Question: I am using watershed algorithm to detect tree crowns. The images were taken by a Drone and its shown below.
I want to get the area (number of pixels) of each tree individually and I don't have idea of how to do that.
The code
'''
img = cv2.imread("subset3.tif")
imgray = cv2.cvtColor(img,cv2.COLOR_BGR2GRAY)
thresh = cv2.adaptiveThreshold(imgray, 255, cv2.ADAPTIVE_THRESH_GAUSSIAN_C, cv2.THRESH_BINARY, 713, 9)
# noise removal
kernel = np.ones((9,9),np.uint8)
opening = cv2.morphologyEx(thresh,cv2.MORPH_OPEN,kernel, iterations = 3)
# sure background area
sure_bg = cv2.dilate(opening,kernel,iterations=3)
# Finding sure foreground area
dist_transform = cv2.distanceTransform(opening,cv2.DIST_L2,3)
ret, sure_fg = cv2.threshold(dist_transform,0.005*dist_transform.max(),255,0)
# Finding unknown region
sure_fg = np.uint8(sure_fg)
unknown = cv2.subtract(sure_bg,sure_fg)
# Marker labelling
ret, markers = cv2.connectedComponents(sure_fg)
# Add one to all labels so that sure background is not 0, but 1
markers = markers+1
# Now, mark the region of unknown with zero
markers[unknown==255] = 0
#Apply watershed()
markers = cv2.watershed(img,markers)
img[markers == -1] = [0,255,0]
'''

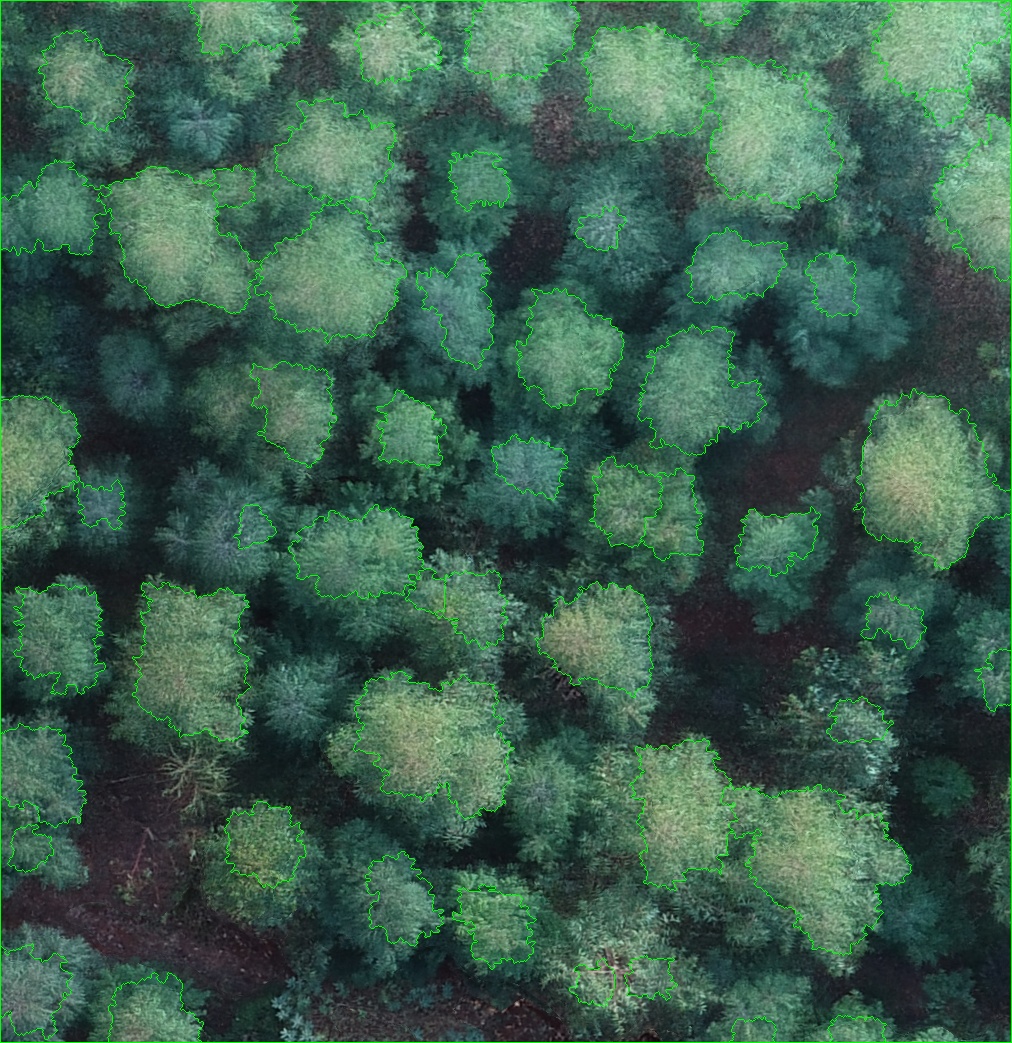
Answer: Basically 'ret' is the number of components and 'markers' marks which component each pixel belongs to. So we can just count them:
'''
area =[np.sum(markers==val) for val in range(ret)]
'''
You may need to change to 'range(1, ret+1)' since we already shifted 'markers'